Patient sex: M
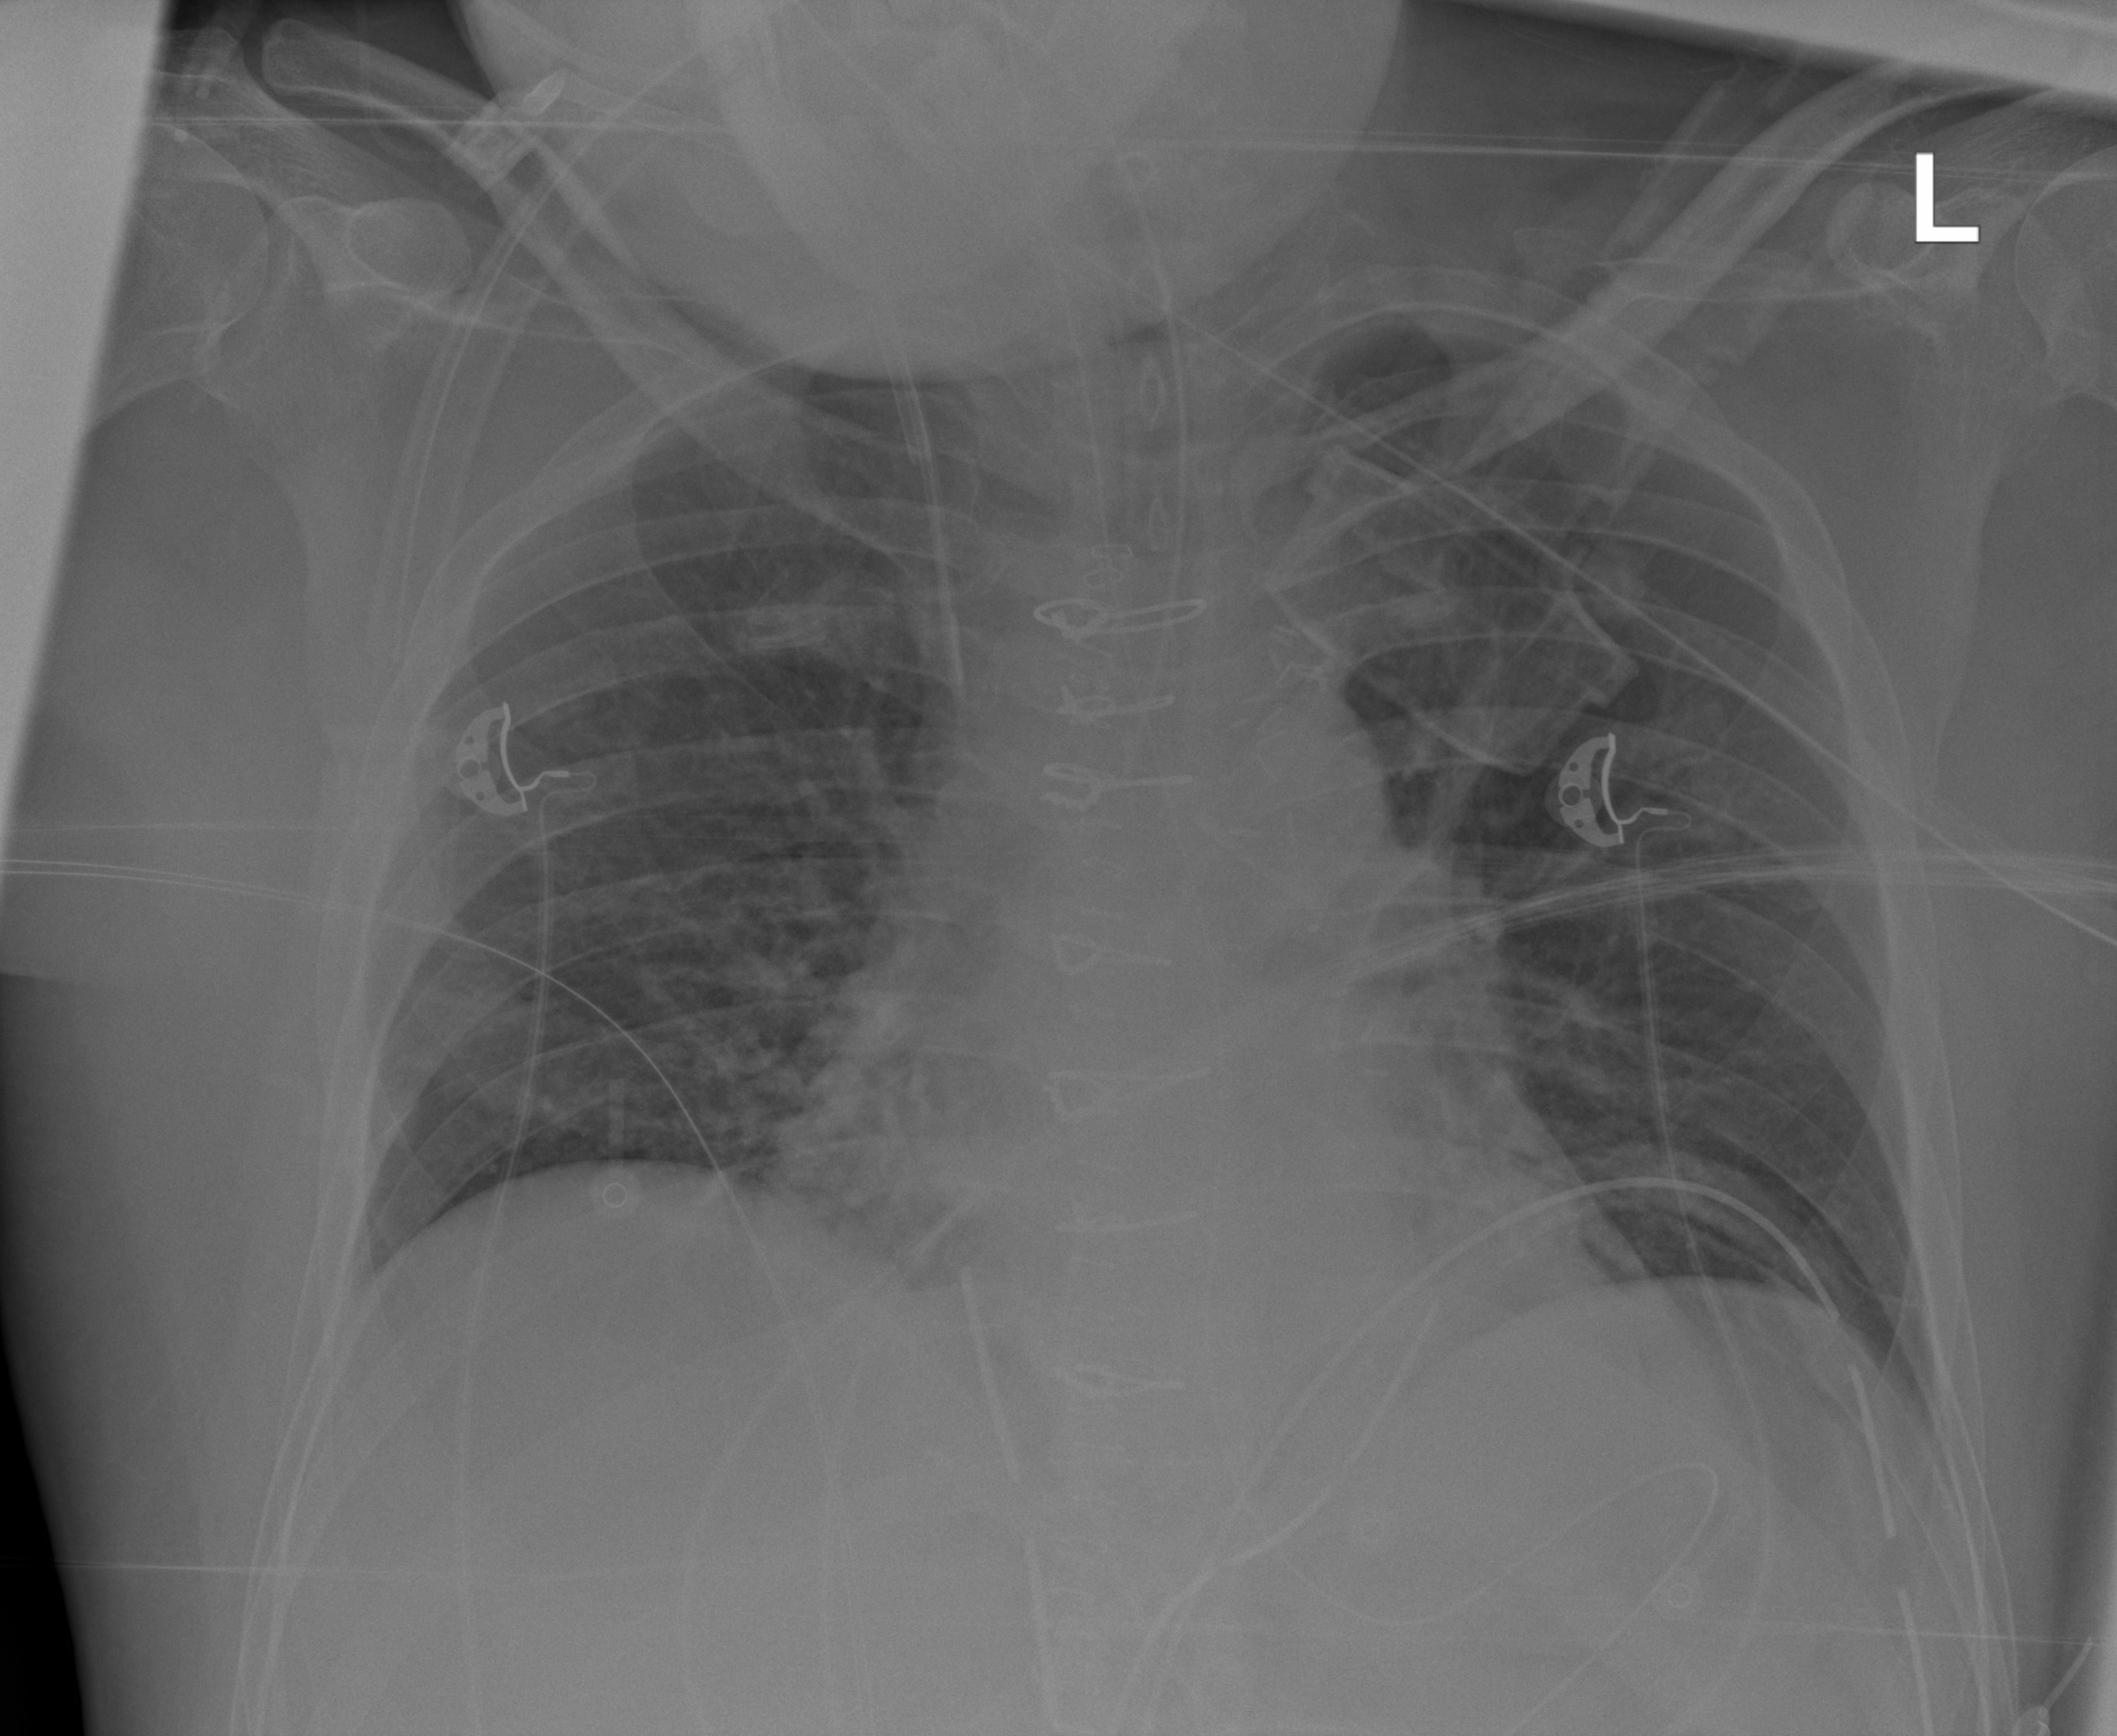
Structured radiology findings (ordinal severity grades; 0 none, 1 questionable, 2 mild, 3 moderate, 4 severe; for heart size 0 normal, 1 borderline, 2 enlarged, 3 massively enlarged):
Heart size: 0
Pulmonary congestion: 2
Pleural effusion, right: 0
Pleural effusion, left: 0
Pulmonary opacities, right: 0
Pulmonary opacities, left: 0
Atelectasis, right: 0
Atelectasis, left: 0